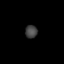
Tissue: skin
Cell type: Epithelial cells
Senescence score: 0.1844
Nuclear area (px): 154
Mean DAPI intensity: 66.104